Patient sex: M
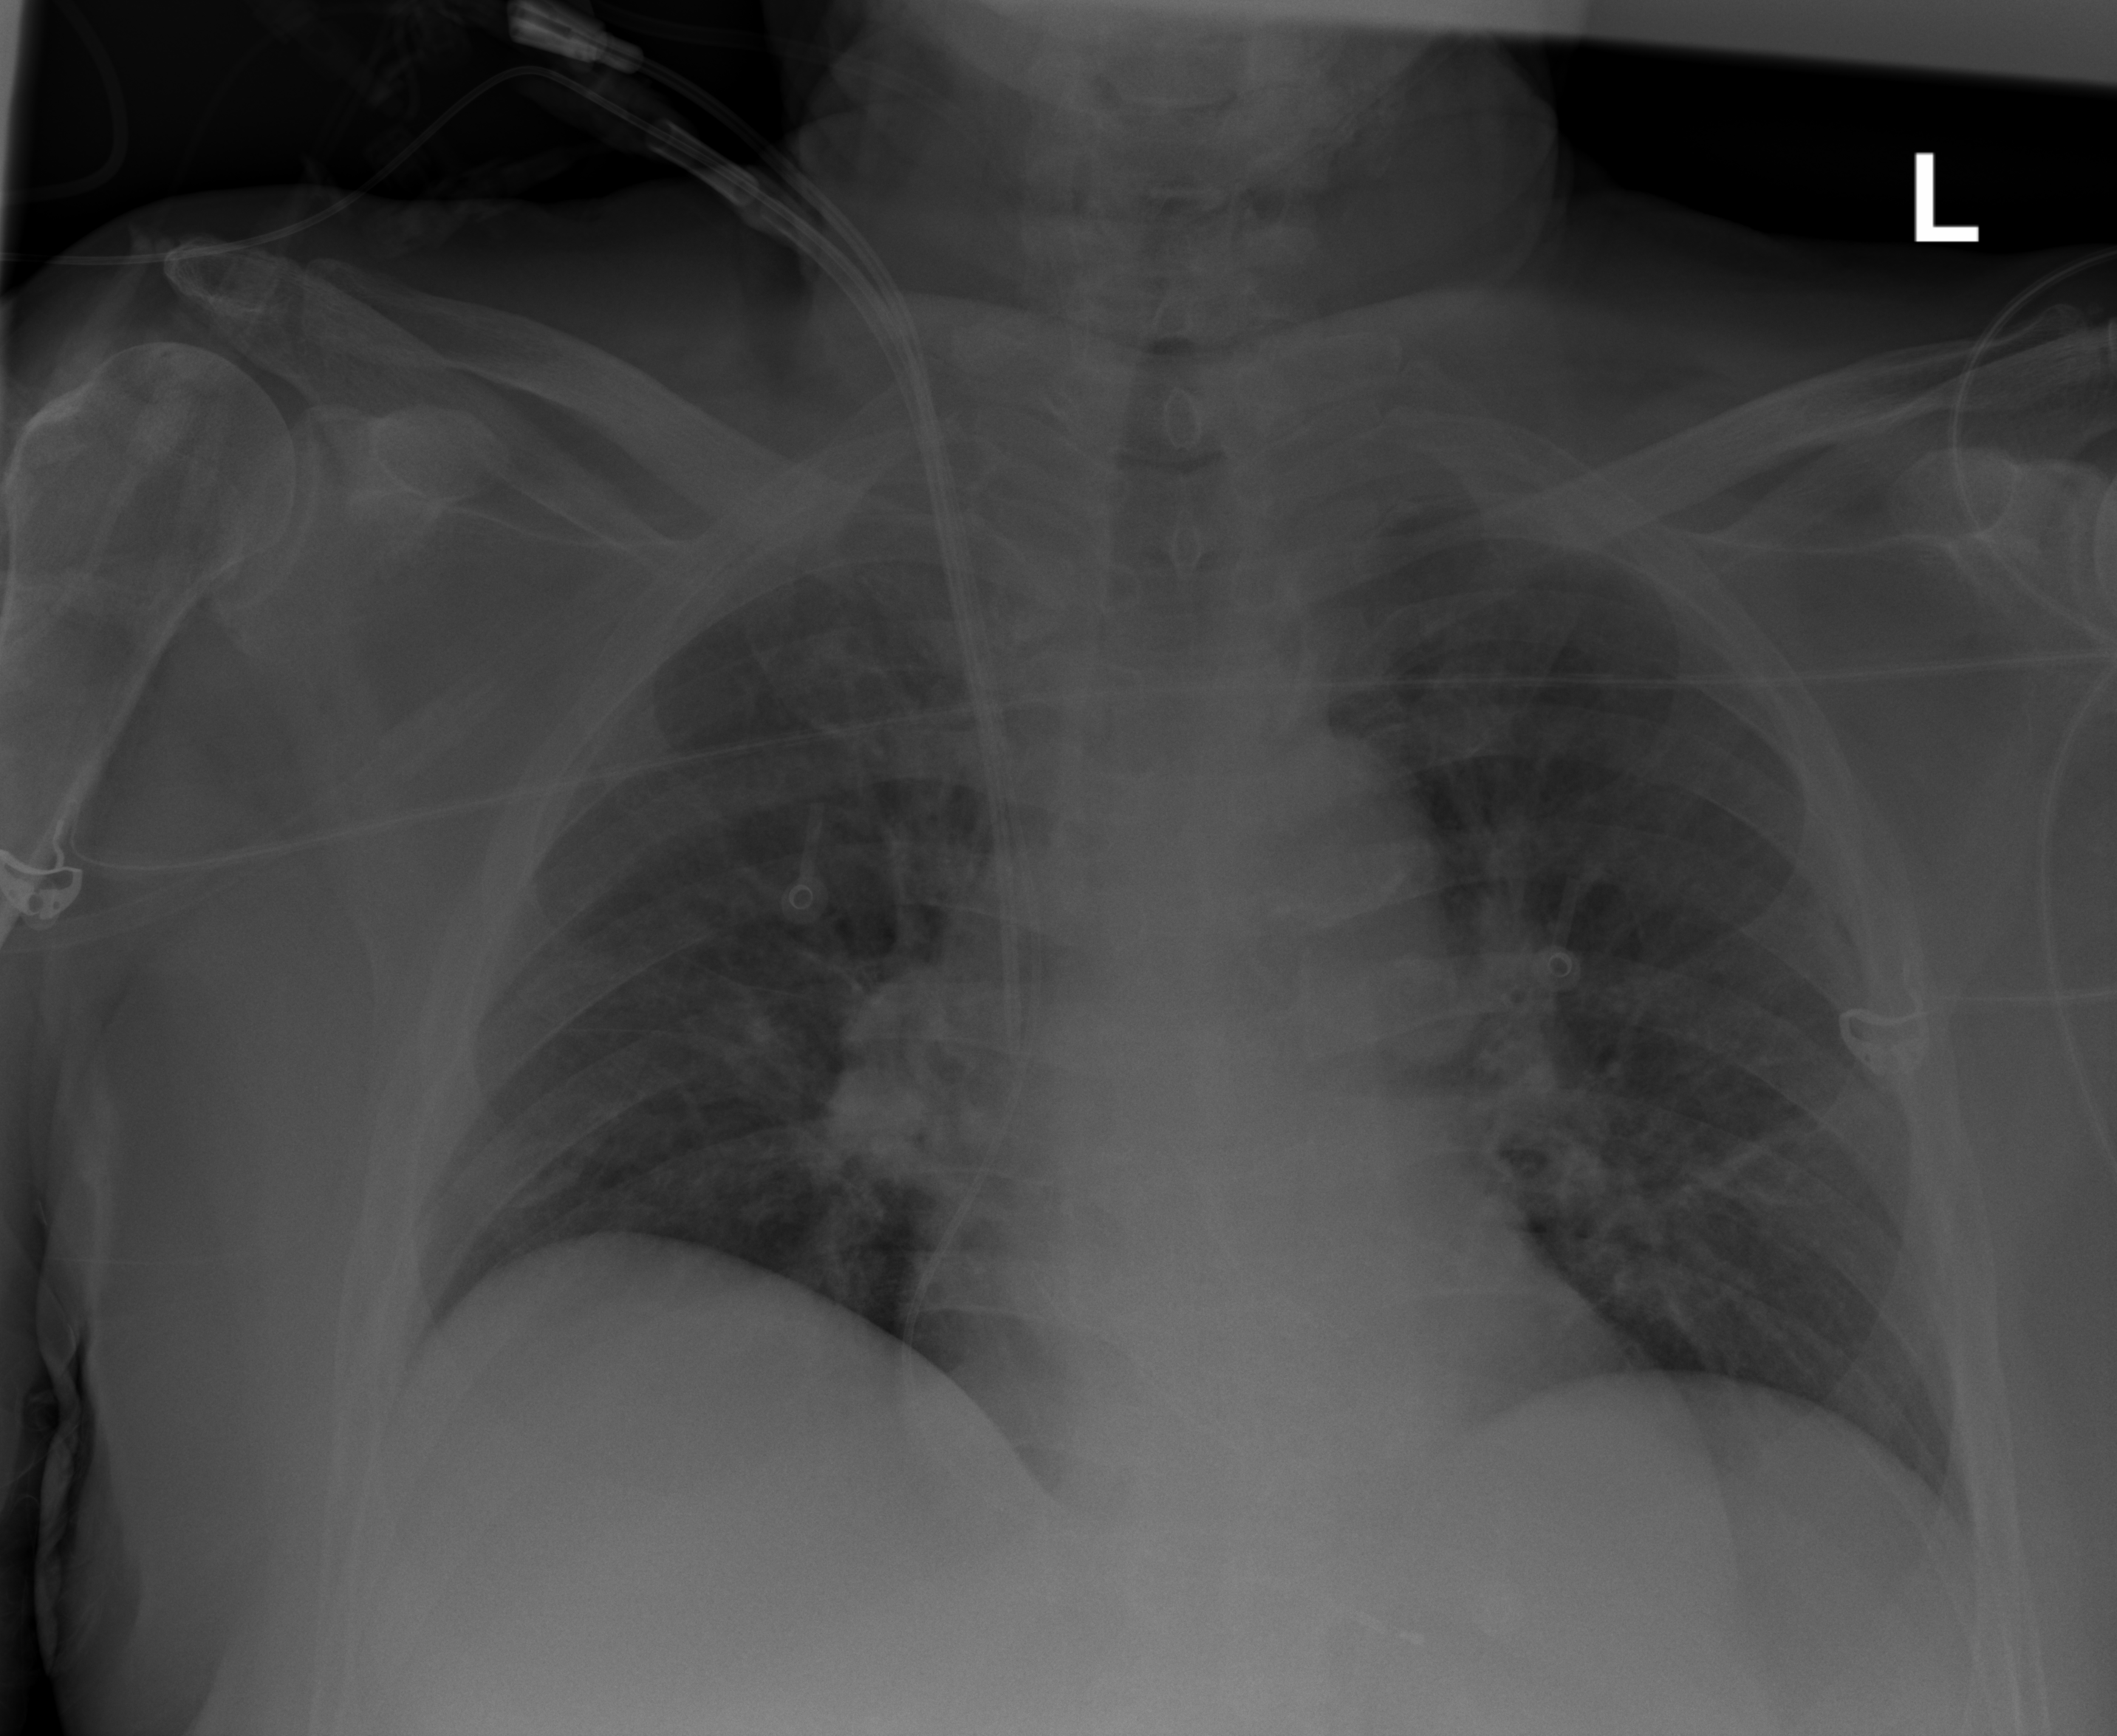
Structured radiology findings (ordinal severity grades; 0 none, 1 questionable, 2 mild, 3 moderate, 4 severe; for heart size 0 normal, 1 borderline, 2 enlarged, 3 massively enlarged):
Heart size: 1
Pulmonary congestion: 2
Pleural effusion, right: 0
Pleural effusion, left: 0
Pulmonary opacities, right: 0
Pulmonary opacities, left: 0
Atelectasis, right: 2
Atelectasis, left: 2